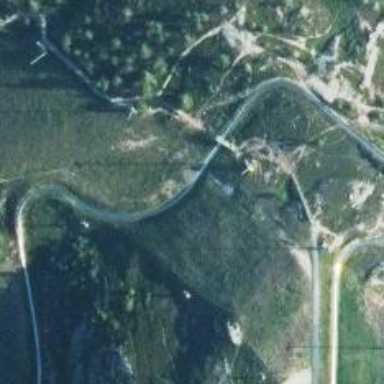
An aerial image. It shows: Track in leisure land.